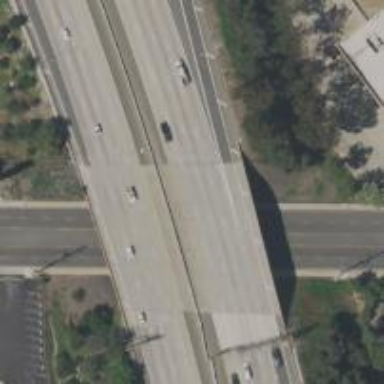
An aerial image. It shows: Motorway bridge.